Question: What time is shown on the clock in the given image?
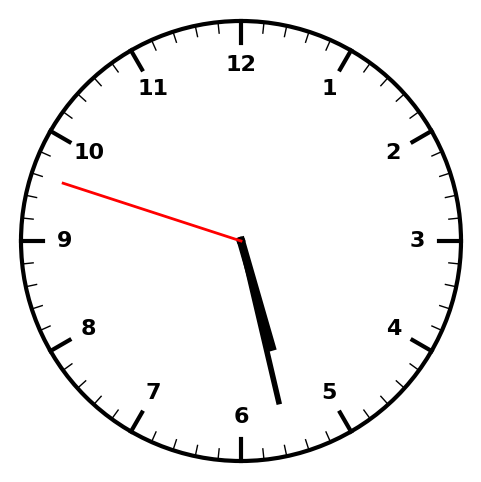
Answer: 05:27:48